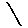
Label: line